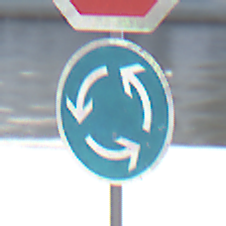
Verkehrszeichen: Kreisverkehr
Zusatzzeichen oben: Stop
Umgebung: Outdoor, Urban
Tageszeit: MorningAfternoon
Wetter: PartlyCloudy
Licht: Natural
Jahreszeit: NotSpecified
Kontrast: HighContrast